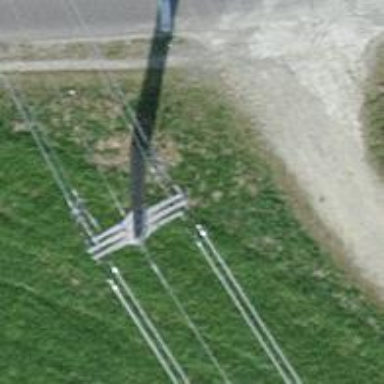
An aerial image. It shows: Concrete power pole.